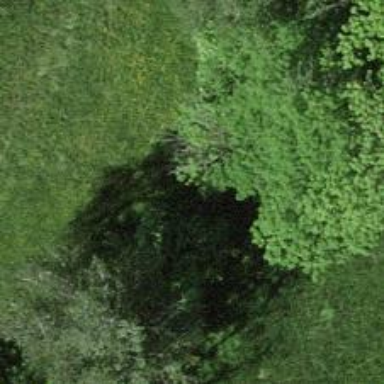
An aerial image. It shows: Row of trees in natural setting.